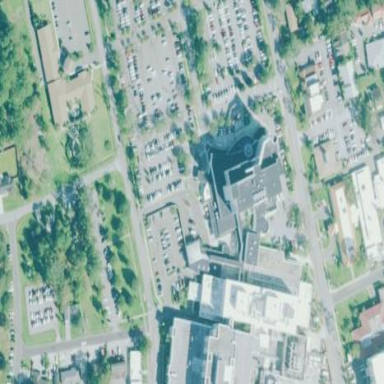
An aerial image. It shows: Hospital providing healthcare services.